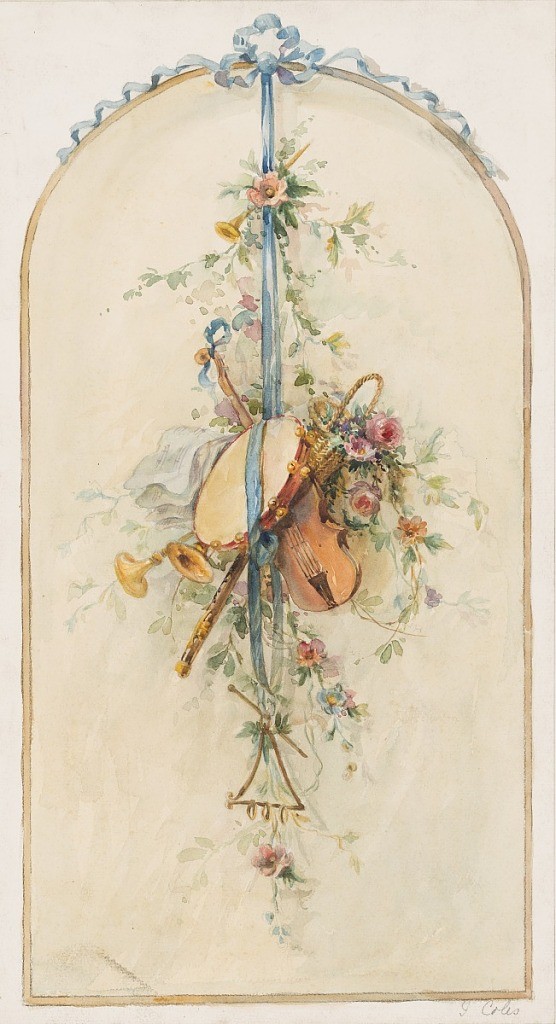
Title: Trophy composed of musical instruments
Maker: Izabel M. Coles, American, 1890 - 1964
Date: ca. 1907–09
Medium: Pencil and watercolors on paper
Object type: Drawing
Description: Within an arched frame, a trophy composed of musical instruments in the style of Ranson, bound by blue ribbon; tambourine, flute, horns, violin and symbols, with flowers tumbling from a basket. Ground rendered in wash.